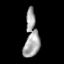
Tissue: lung
Cell type: Others
Senescence score: 0.2025
Nuclear area (px): 633
Mean DAPI intensity: 159.13